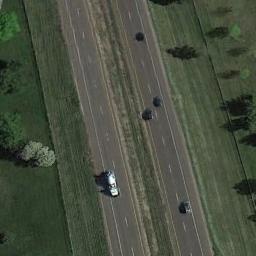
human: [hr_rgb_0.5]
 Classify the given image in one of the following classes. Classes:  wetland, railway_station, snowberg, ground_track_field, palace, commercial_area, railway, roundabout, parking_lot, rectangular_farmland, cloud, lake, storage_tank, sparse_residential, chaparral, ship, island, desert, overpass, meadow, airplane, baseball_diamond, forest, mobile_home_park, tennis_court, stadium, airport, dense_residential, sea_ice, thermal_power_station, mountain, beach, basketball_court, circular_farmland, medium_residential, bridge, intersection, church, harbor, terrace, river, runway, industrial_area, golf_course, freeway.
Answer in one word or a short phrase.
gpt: freeway